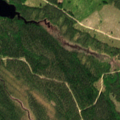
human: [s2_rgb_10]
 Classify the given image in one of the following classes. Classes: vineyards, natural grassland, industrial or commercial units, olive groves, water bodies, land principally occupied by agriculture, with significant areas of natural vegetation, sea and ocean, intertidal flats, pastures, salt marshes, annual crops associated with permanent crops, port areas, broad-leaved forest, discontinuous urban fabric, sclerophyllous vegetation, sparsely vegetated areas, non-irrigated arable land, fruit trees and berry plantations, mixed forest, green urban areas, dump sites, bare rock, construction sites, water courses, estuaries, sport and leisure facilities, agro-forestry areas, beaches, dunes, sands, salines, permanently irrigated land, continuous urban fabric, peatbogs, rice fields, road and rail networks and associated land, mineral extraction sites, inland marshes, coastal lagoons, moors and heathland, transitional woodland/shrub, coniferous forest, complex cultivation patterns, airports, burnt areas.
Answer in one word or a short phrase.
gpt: coniferous forest, water bodies